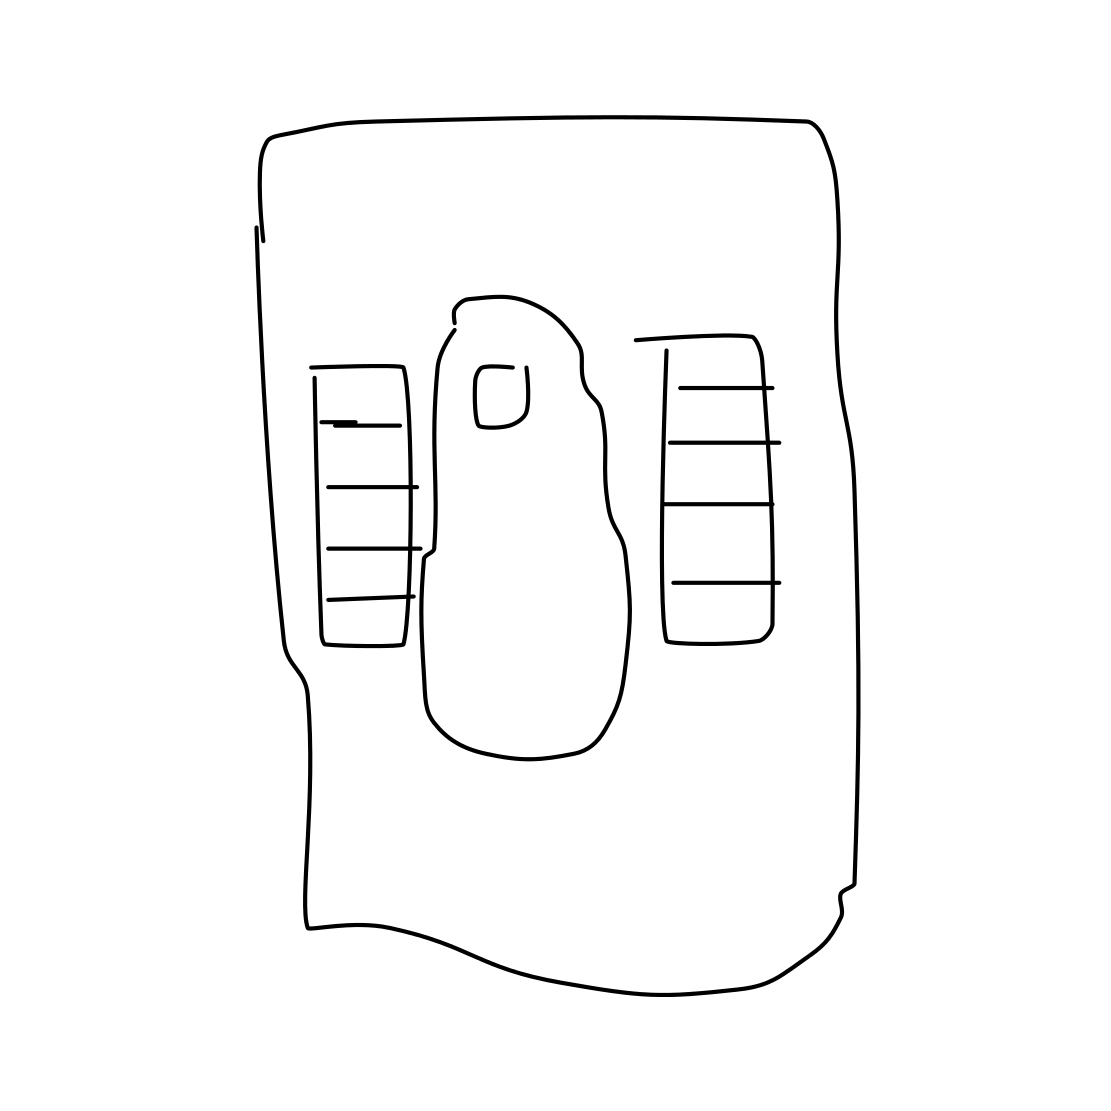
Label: toilet